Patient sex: F
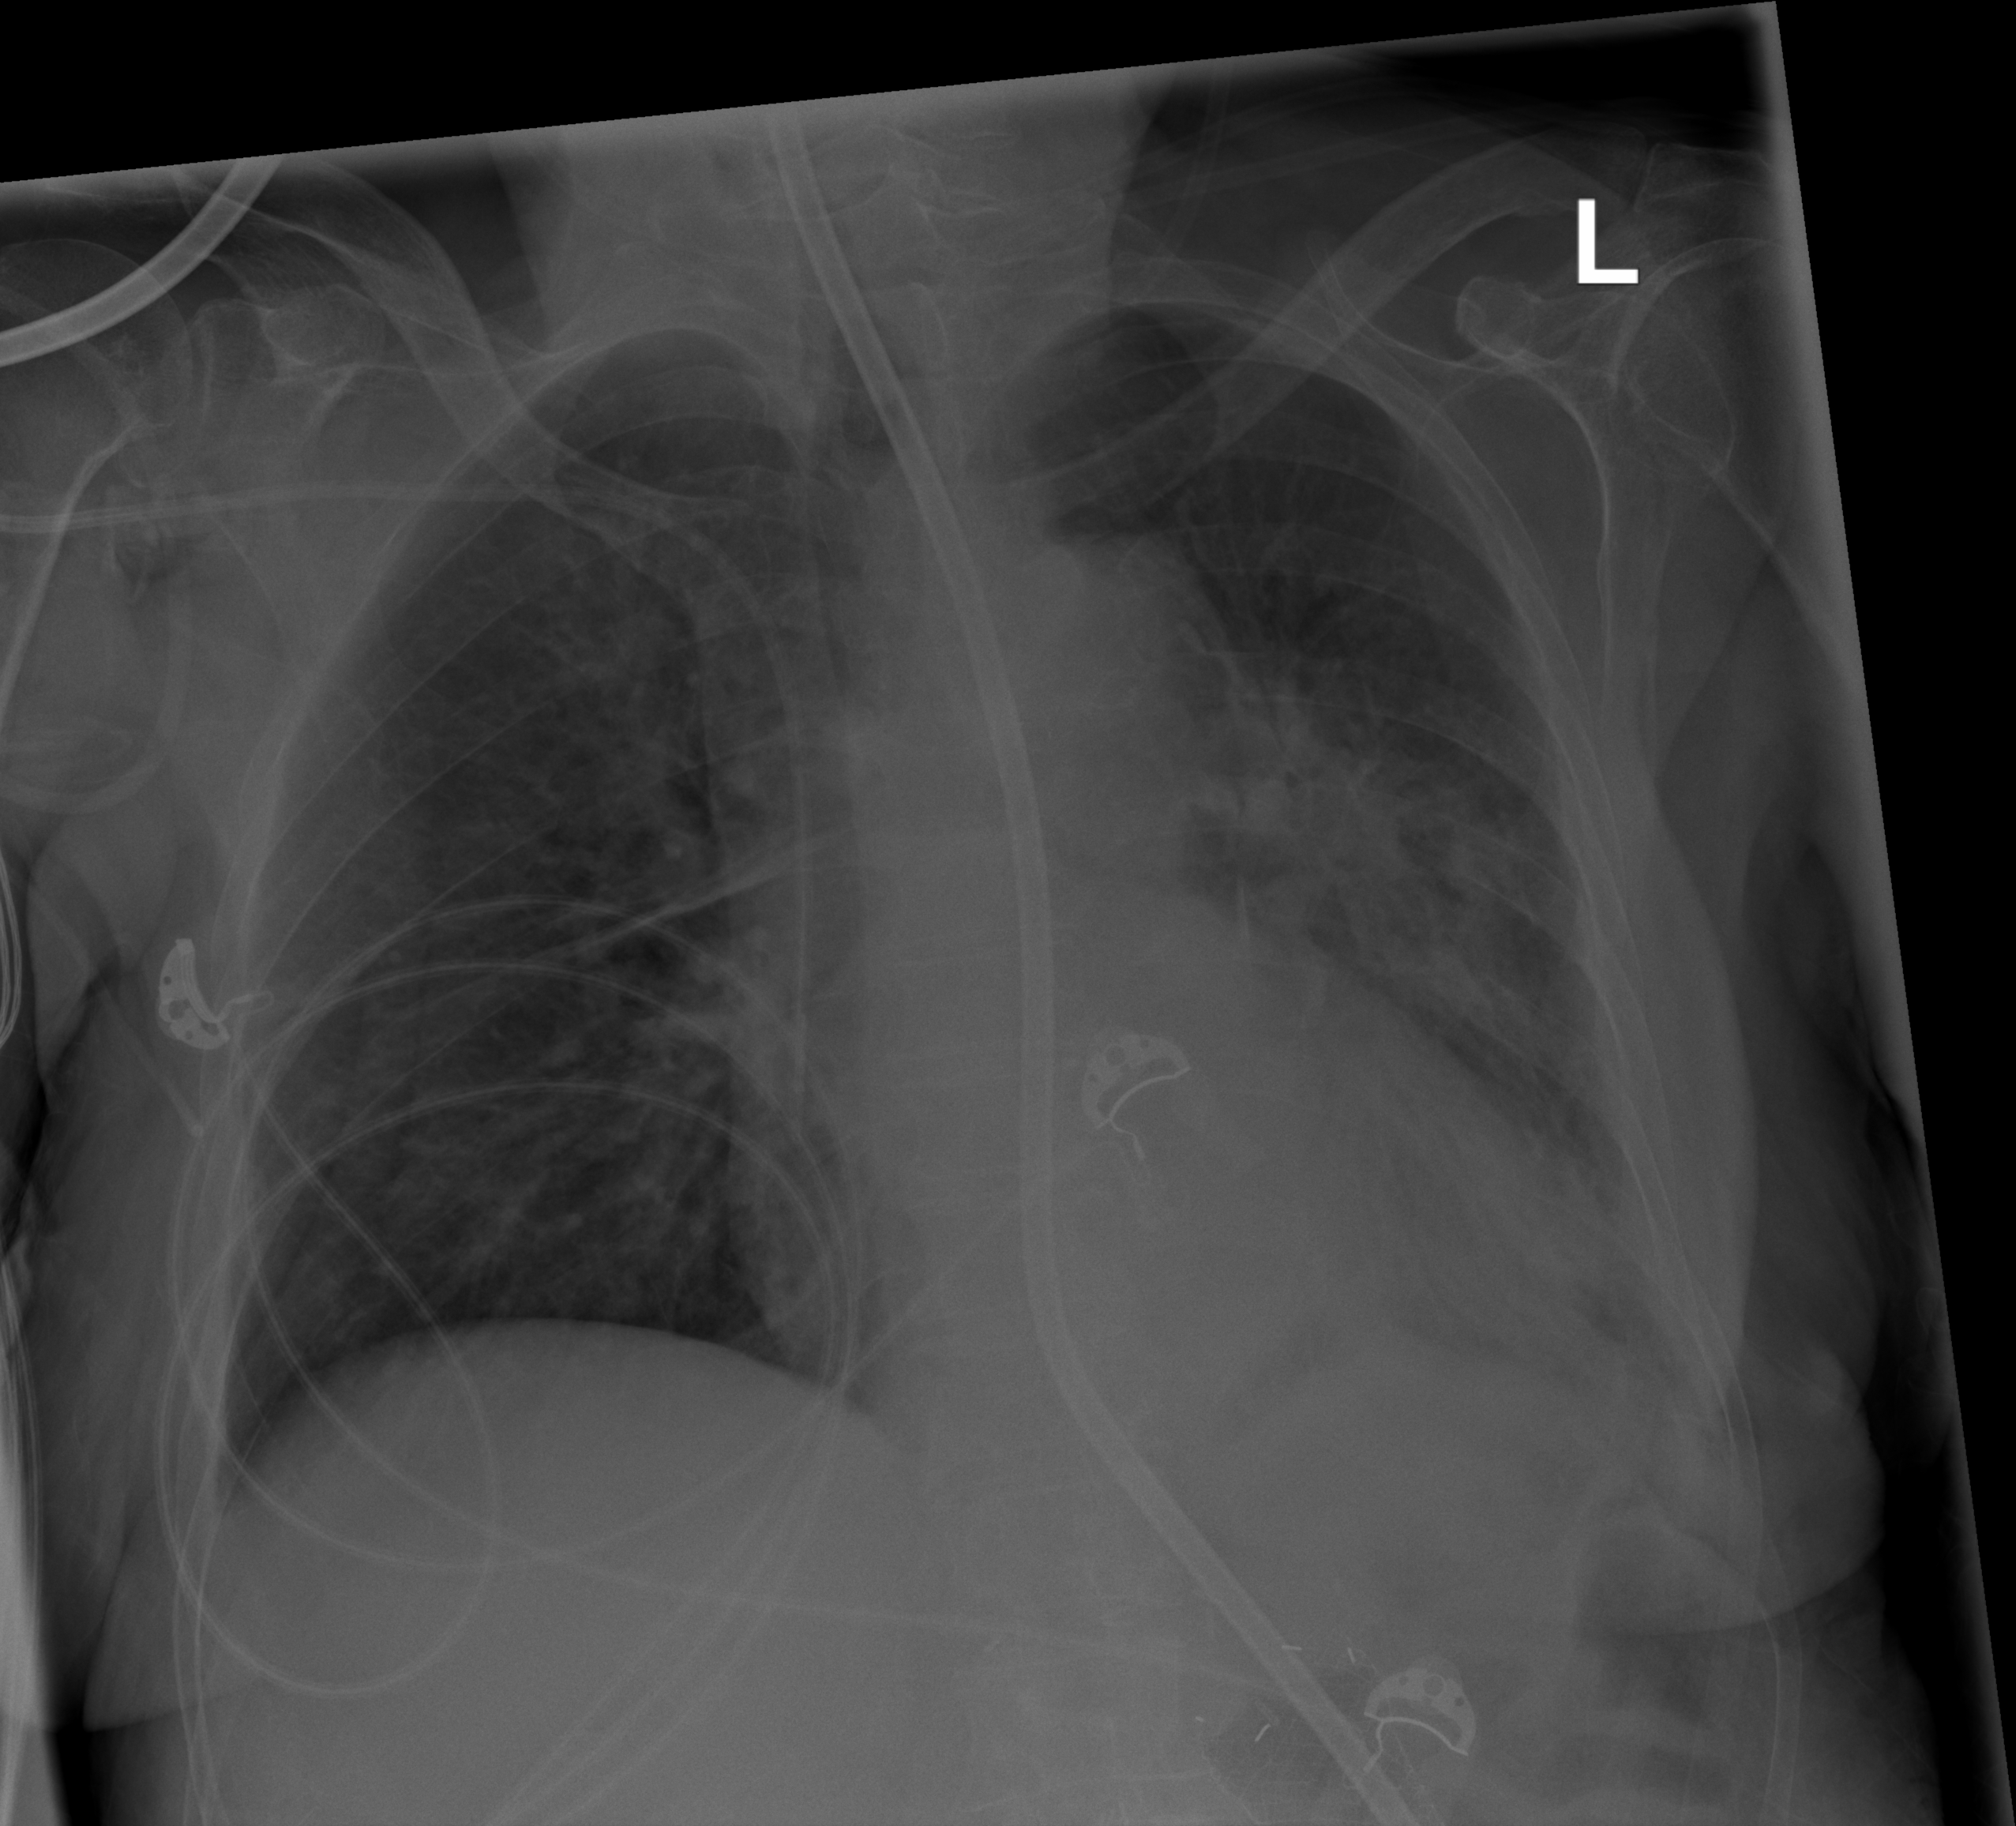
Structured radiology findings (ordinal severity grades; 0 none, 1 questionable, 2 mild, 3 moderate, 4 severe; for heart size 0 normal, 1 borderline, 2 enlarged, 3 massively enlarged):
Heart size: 1
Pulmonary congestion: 2
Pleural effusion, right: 0
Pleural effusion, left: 3
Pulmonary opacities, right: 2
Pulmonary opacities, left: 3
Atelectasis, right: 0
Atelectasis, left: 2